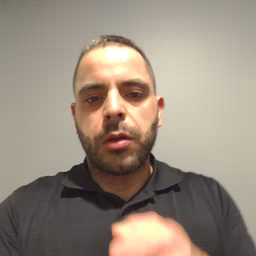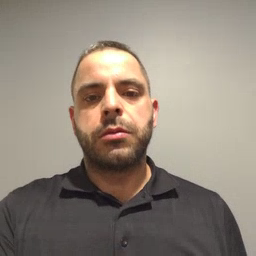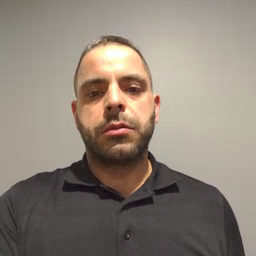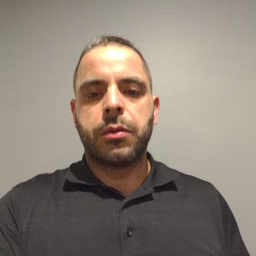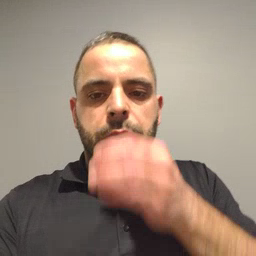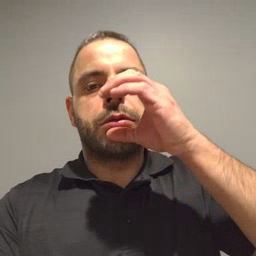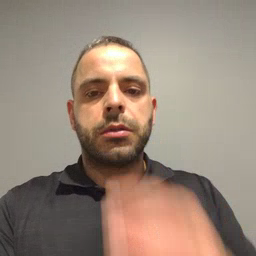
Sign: drink